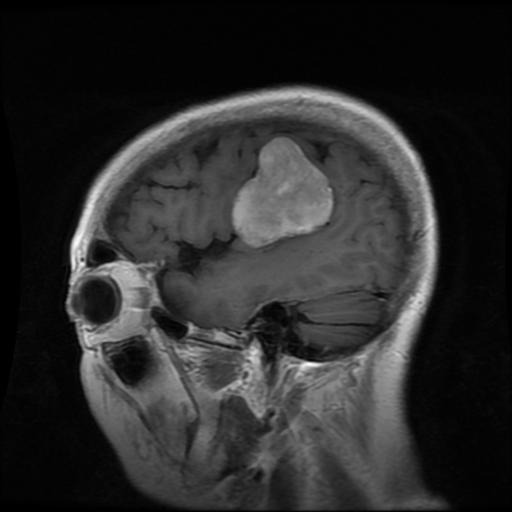
Label: meningioma